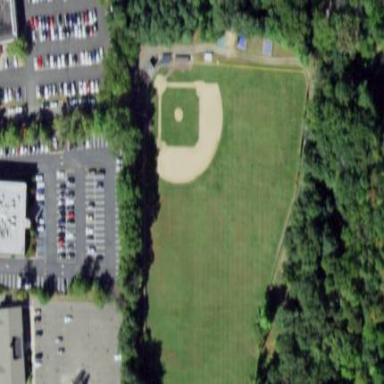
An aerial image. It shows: Grassy pitch designated for soccer and baseball.